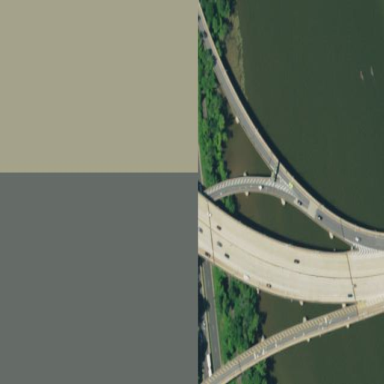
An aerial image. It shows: Bridge with beam structure.